Question: I have started with XAML as part of my freetime and now I have a problem with the padding of the standard button.
I have the following code for a grid which resides in another grid, so I have four grids inside my page and the problem is that the buttons are cut off and I am not able to change the width or the padding of the buttons.
'''
<Grid>
<Grid.RowDefinitions>
<RowDefinition Height="*" />
<RowDefinition Height="*" />
</Grid.RowDefinitions>
<Grid.ColumnDefinitions>
<ColumnDefinition Width="*" />
<ColumnDefinition Width="*" />
<ColumnDefinition Width="*" />
</Grid.ColumnDefinitions>
<TextBlock Text="{Binding Name}" Grid.Row="0" Grid.Column="0" Grid.ColumnSpan="3" HorizontalAlignment="Center" FontSize="24"/>
<Button x:Name="Player2MinusButton" Content="-" Grid.Row="1" Grid.Column="0" FontSize="20" ></Button>
<Button x:Name="Player2PlusButton" Content="+" Grid.Row="1" Grid.Column="2" FontSize="20" ></Button>
</Grid>
'''
The problem is now, that the button is cut of as you could see in the screenshot here:

I have already tried to set a negative padding/margin and also to make a Custom Style:
'''
<Style TargetType="Button" x:Key="ButtonStyle">
<Setter Property="Padding" Value="-10,0"/>
</Style>
'''
Thanks for your hints and I hope I have nothing forgotten in my first question.
Michael
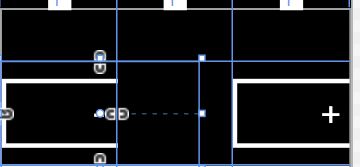
Answer: Since you want a narrower than standard button set the Buttons' MinWidth property:
'''
<Button x:Name="Player2PlusButton" Content="+" Grid.Row="1" Grid.Column="2" FontSize="20" MinWidth=50 AutomationProperties.Name="Plus Button" ></Button>
'''
If you copy the button template (right click on the button in the designer then select Edit Template... and follow the prompts) you'll find the following:
'''
<x:Double x:Key="PhoneButtonMinHeight">57.5</x:Double>
<x:Double x:Key="PhoneButtonMinWidth">109</x:Double>
'''
I assume you're running on the phone: the Windows Store Button template is different and doesn't set the minimums. Your buttons come out small there by default.